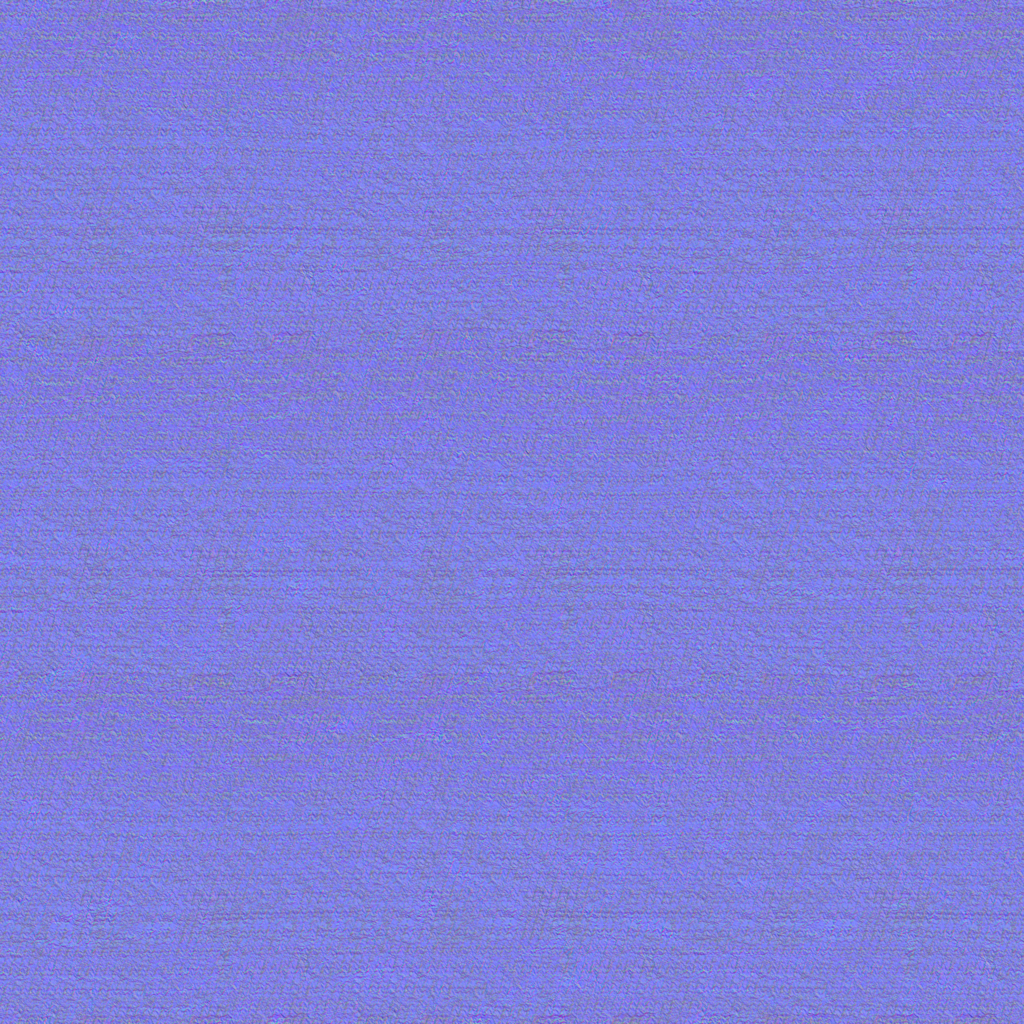
Texture map type: NormalGL